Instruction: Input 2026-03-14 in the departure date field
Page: home
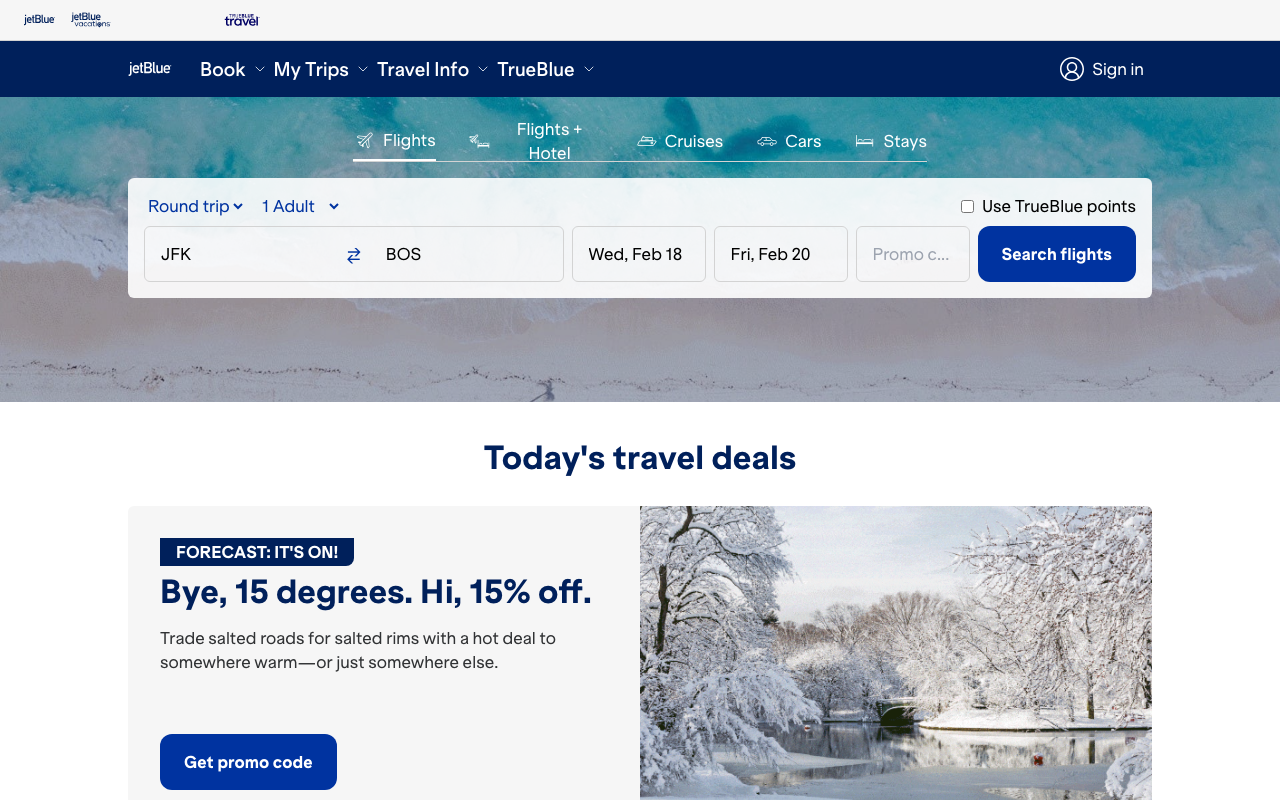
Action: type